Field crop: maize
Growth stage: 2
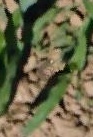
Species: maize